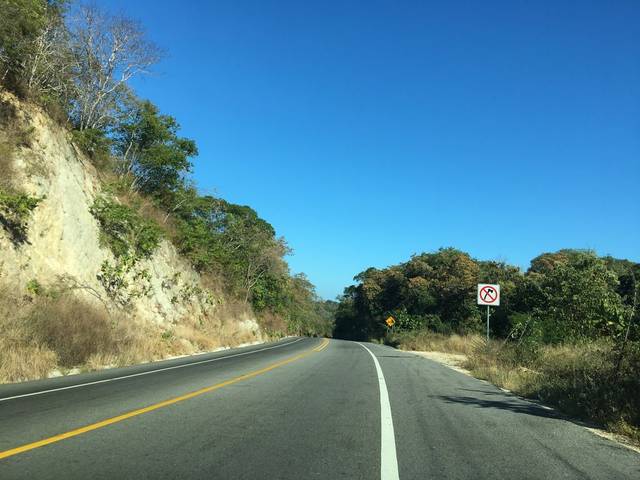
Region: Mexico
Coordinates: 15.778, -96.183